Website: crate-barrel
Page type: billing-address
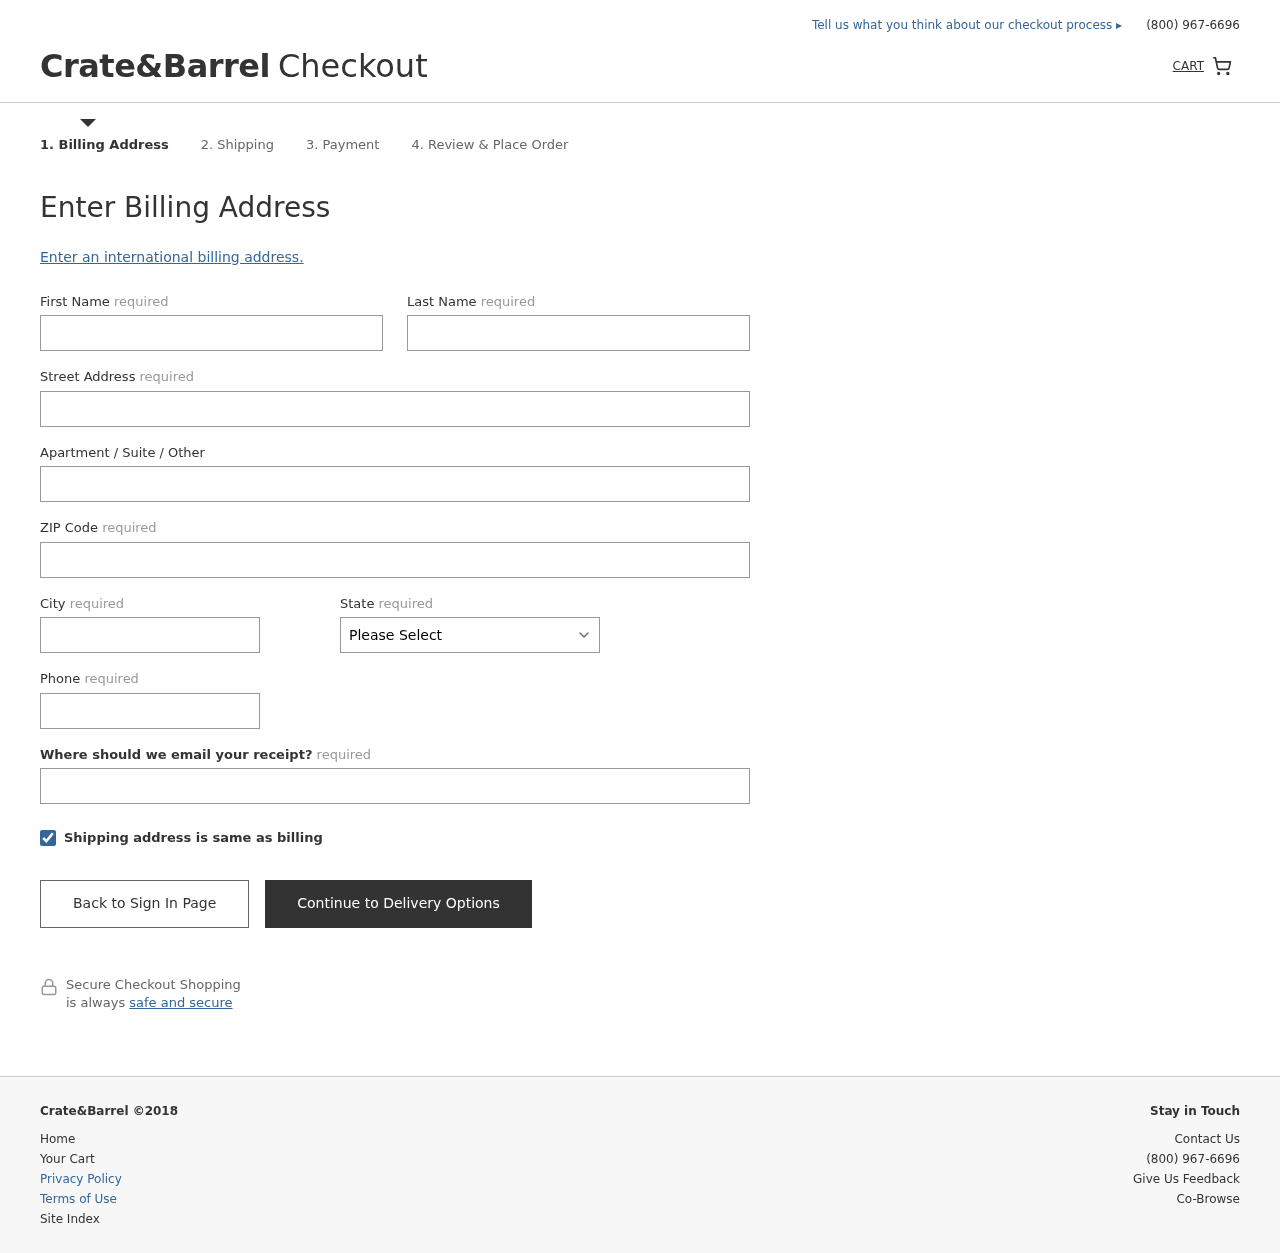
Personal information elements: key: PII_STATE
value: Maine
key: PII_FIRSTNAME
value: Ann
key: PII_LASTNAME
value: Valentine
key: PII_STREET
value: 709 Walters Square Apt. 422
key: PII_POSTCODE
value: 09834
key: PII_CITY
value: Staceyfurt
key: PII_PHONE
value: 3362941264
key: PII_EMAIL
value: ann_valentine@gmail.com